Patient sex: F
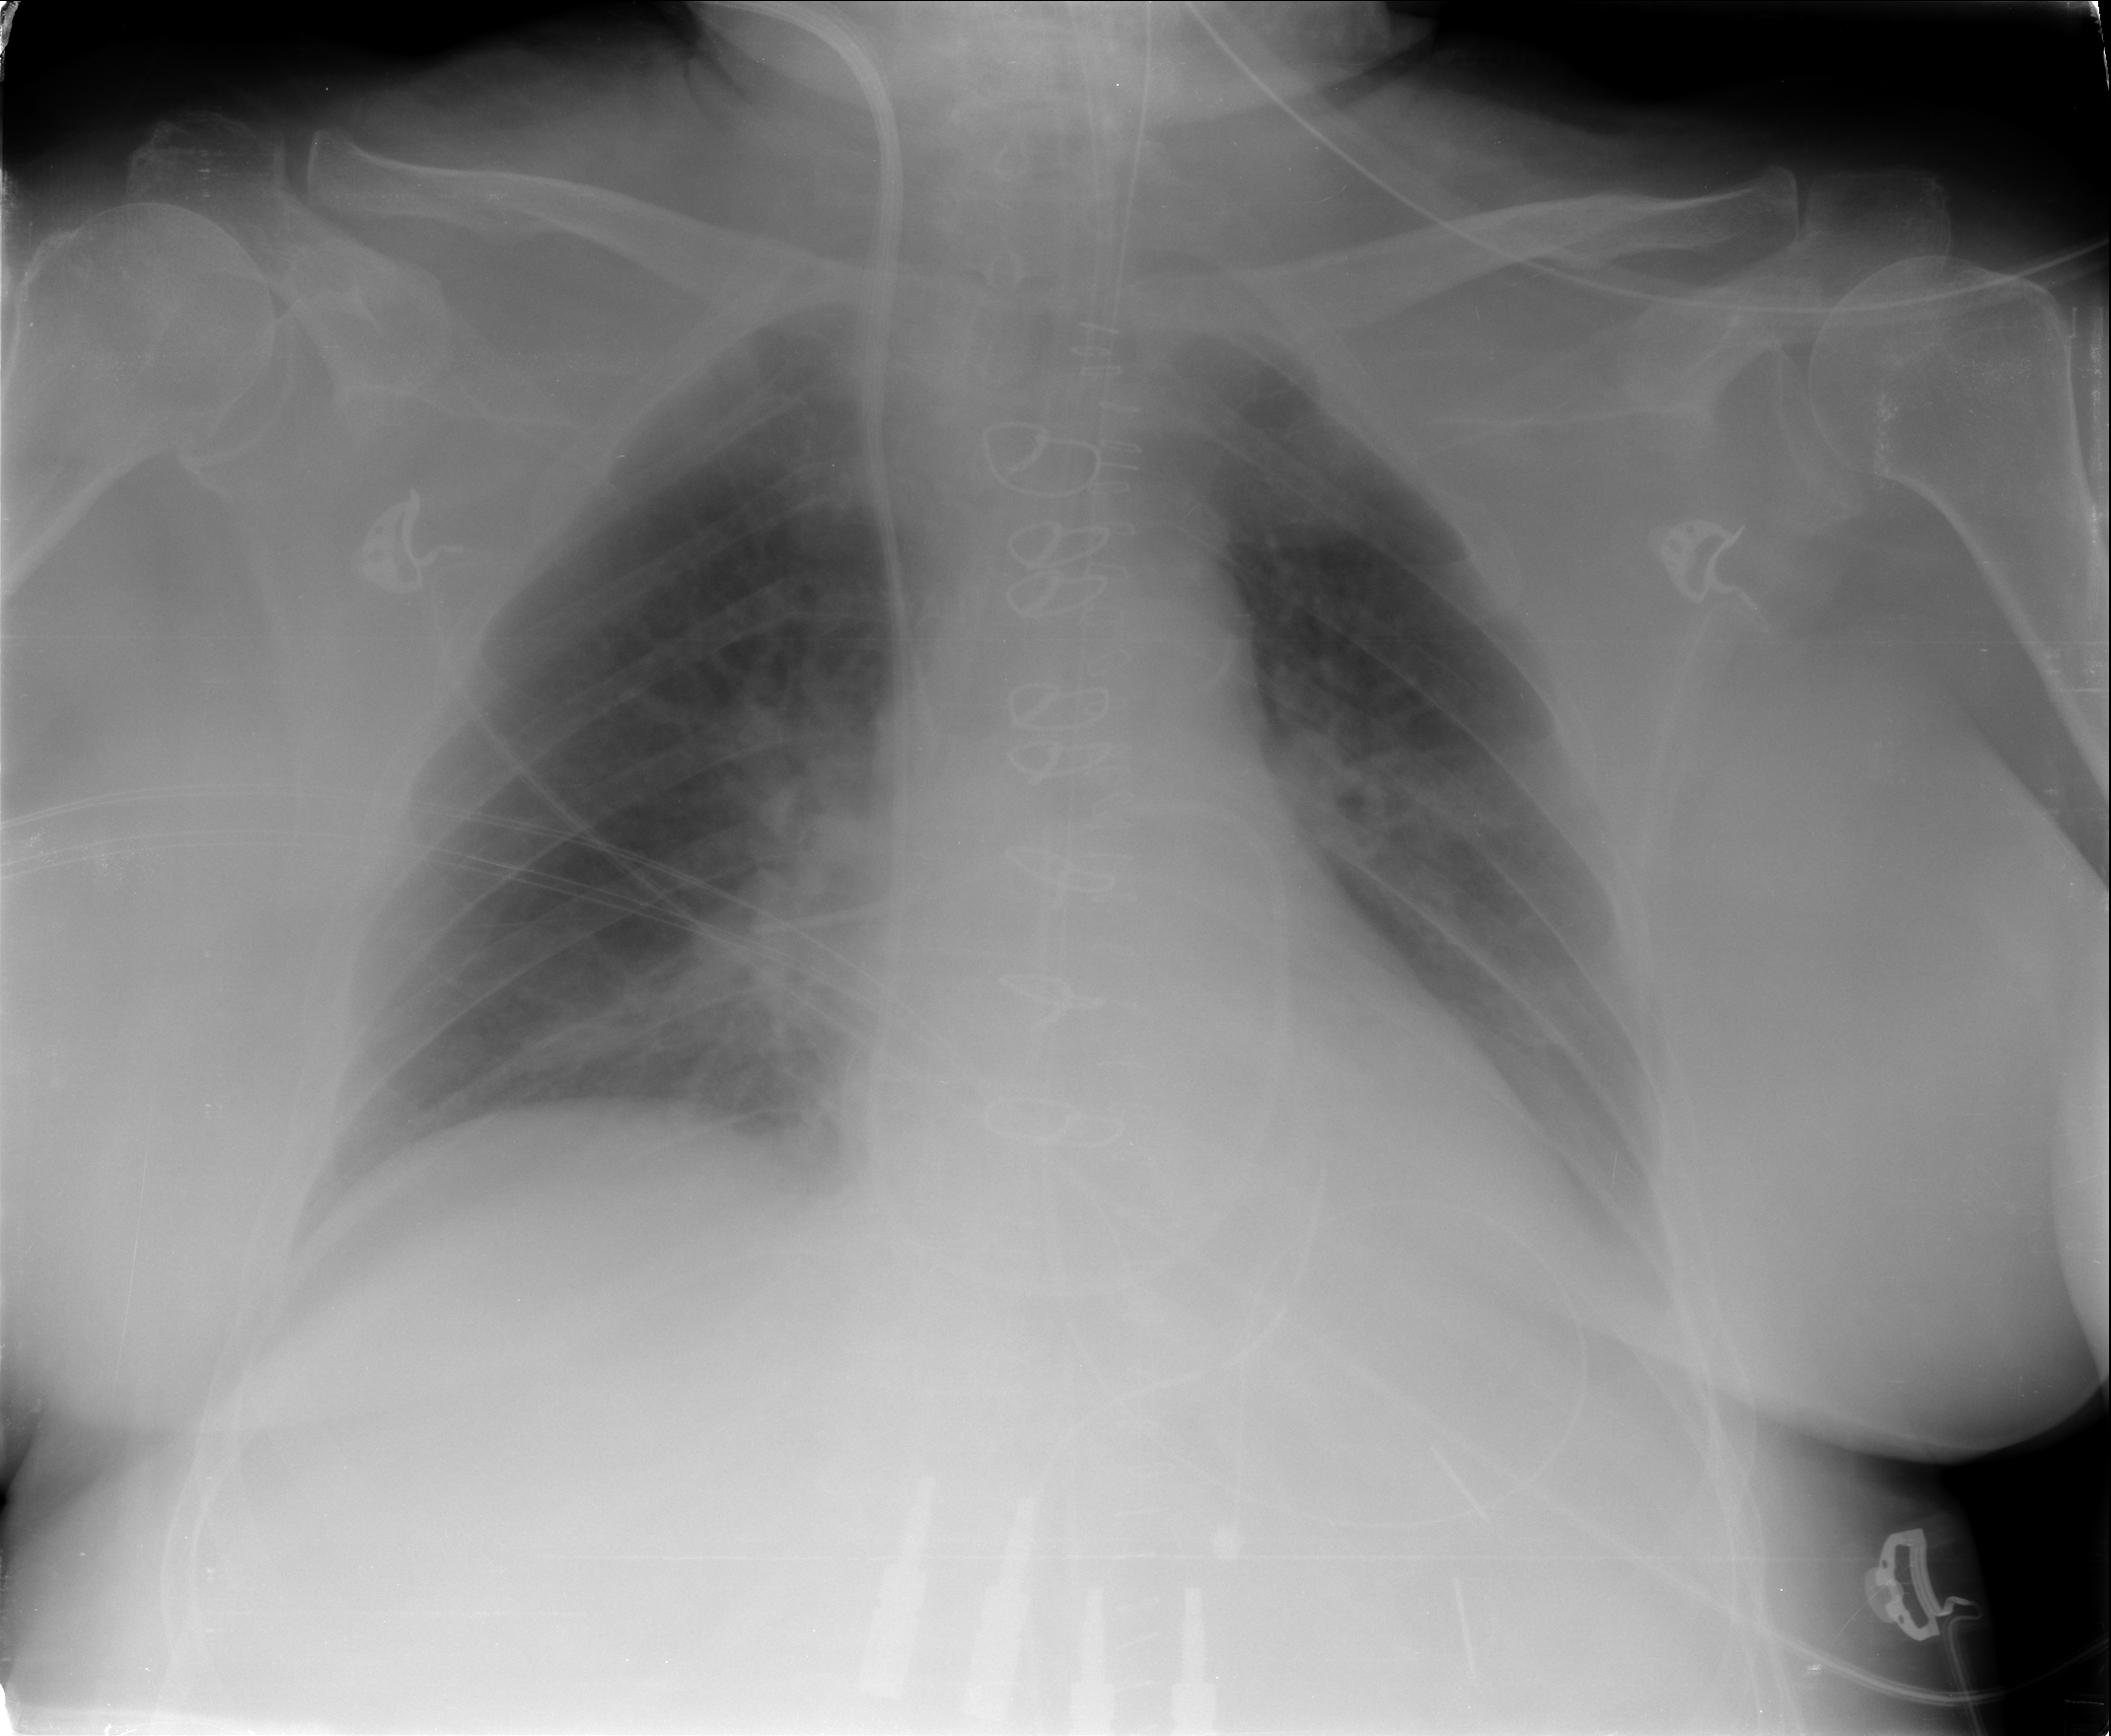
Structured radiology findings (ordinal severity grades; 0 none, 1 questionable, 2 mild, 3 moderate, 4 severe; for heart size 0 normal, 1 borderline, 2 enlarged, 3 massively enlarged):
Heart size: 2
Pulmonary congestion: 2
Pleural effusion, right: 1
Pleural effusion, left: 1
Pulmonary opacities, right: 2
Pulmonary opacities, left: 2
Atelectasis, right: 2
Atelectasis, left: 2